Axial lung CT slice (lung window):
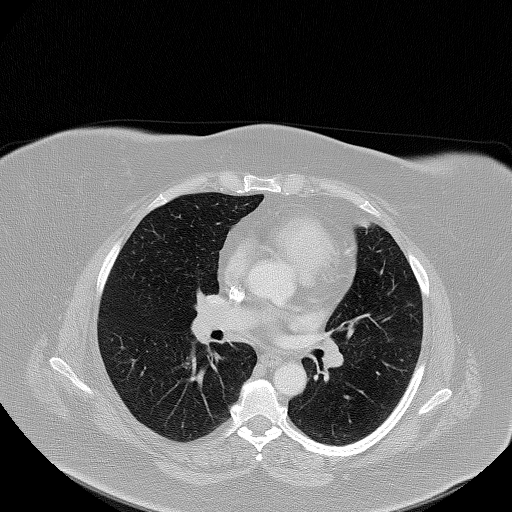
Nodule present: no